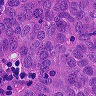
Metastatic tissue present: yes